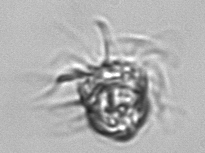
Label: Strombidium_inclinatum